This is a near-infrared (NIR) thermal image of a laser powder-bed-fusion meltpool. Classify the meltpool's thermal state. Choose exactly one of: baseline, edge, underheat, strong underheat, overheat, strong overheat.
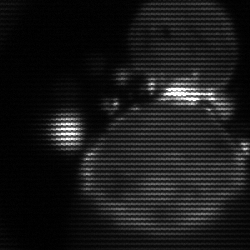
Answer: edge